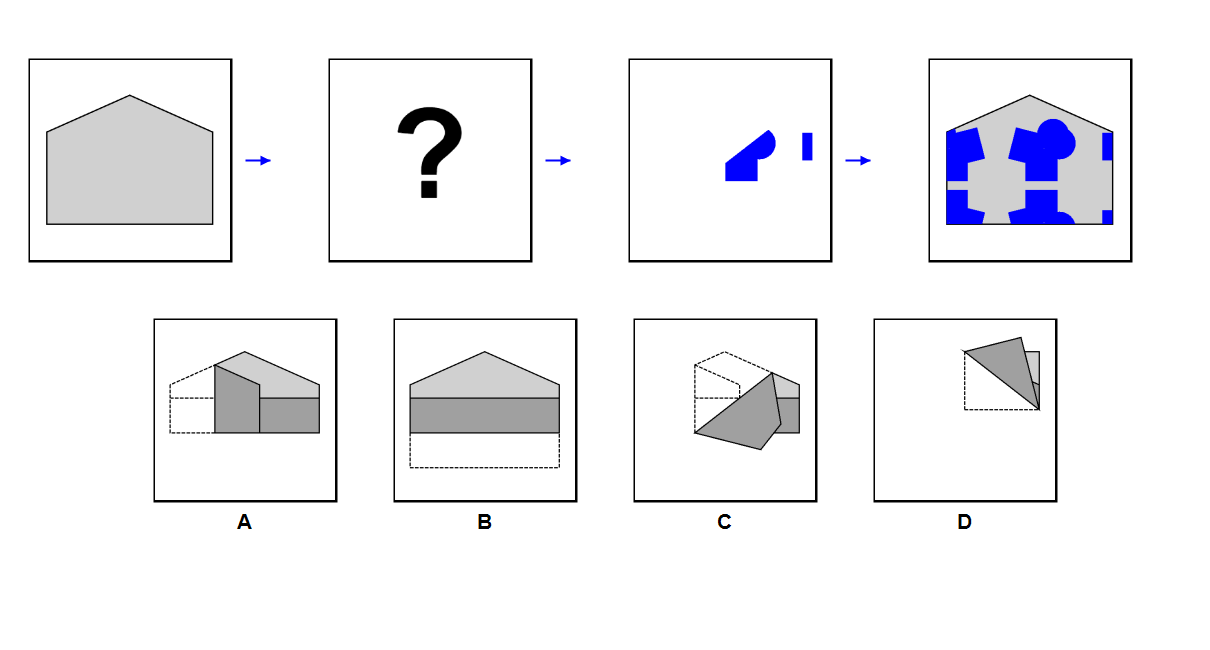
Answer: D